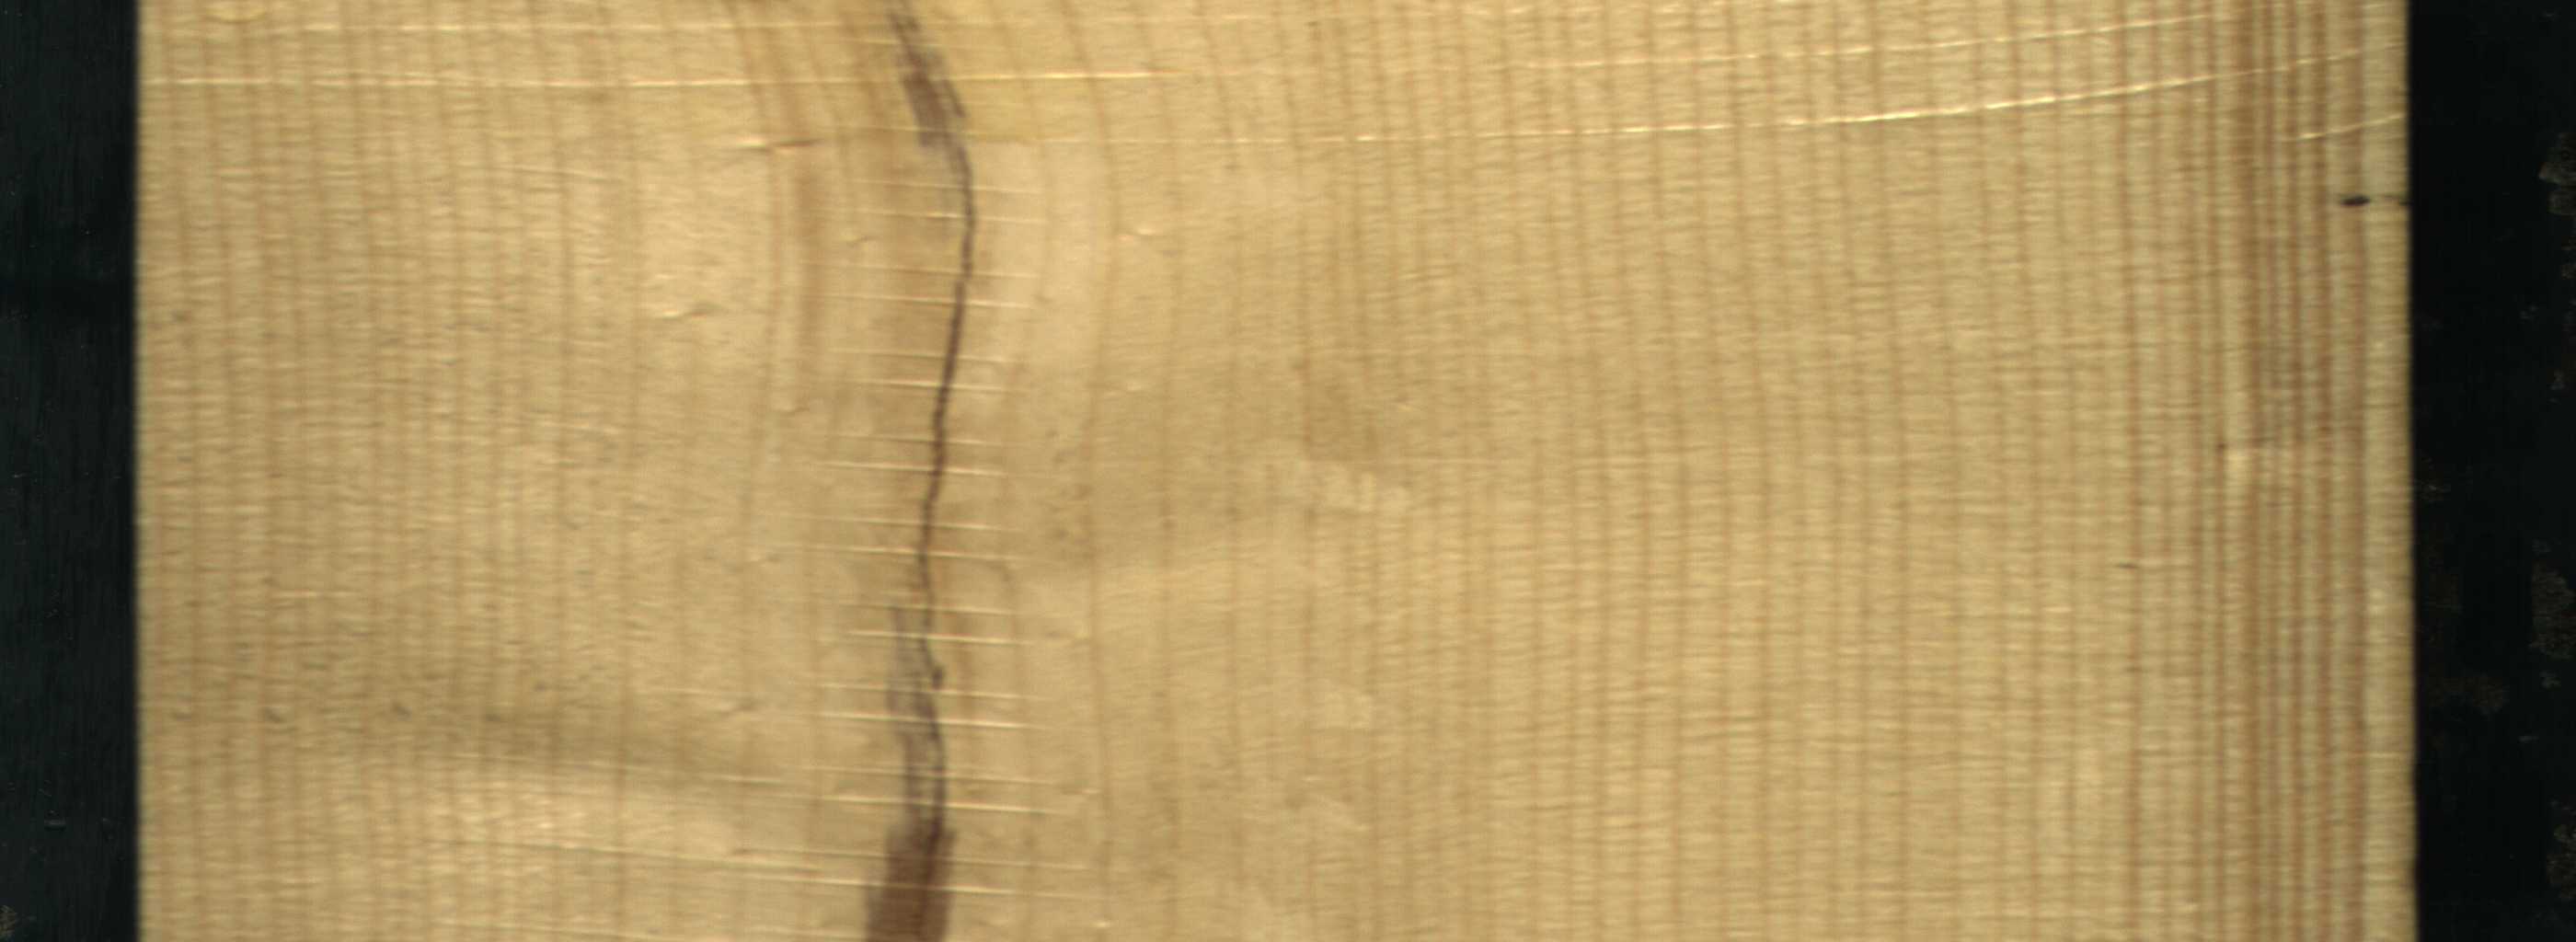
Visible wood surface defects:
Marrow
Marrow
Crack